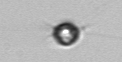
Label: Acanthoica_quattrospina